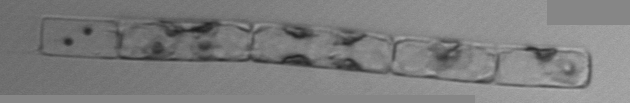
Label: Guinardia_delicatula_TAG_internal_parasite